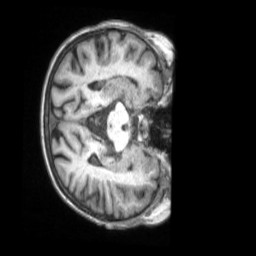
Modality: T1w
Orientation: axial
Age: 77
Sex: female